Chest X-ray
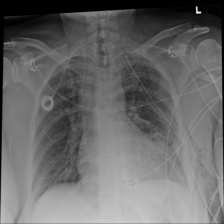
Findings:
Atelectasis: negative
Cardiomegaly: negative
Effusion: negative
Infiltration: positive
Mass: negative
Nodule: negative
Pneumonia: negative
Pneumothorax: negative
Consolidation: negative
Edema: negative
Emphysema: positive
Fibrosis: negative
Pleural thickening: negative
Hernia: negative